Interaction volume radius: 5 \u00c5
Interaction volume height: 20 \u00c5
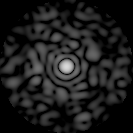
Disorder parameter: 0.7841